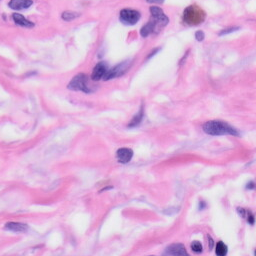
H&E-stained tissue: Skin